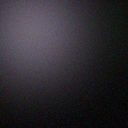
Screen state: off